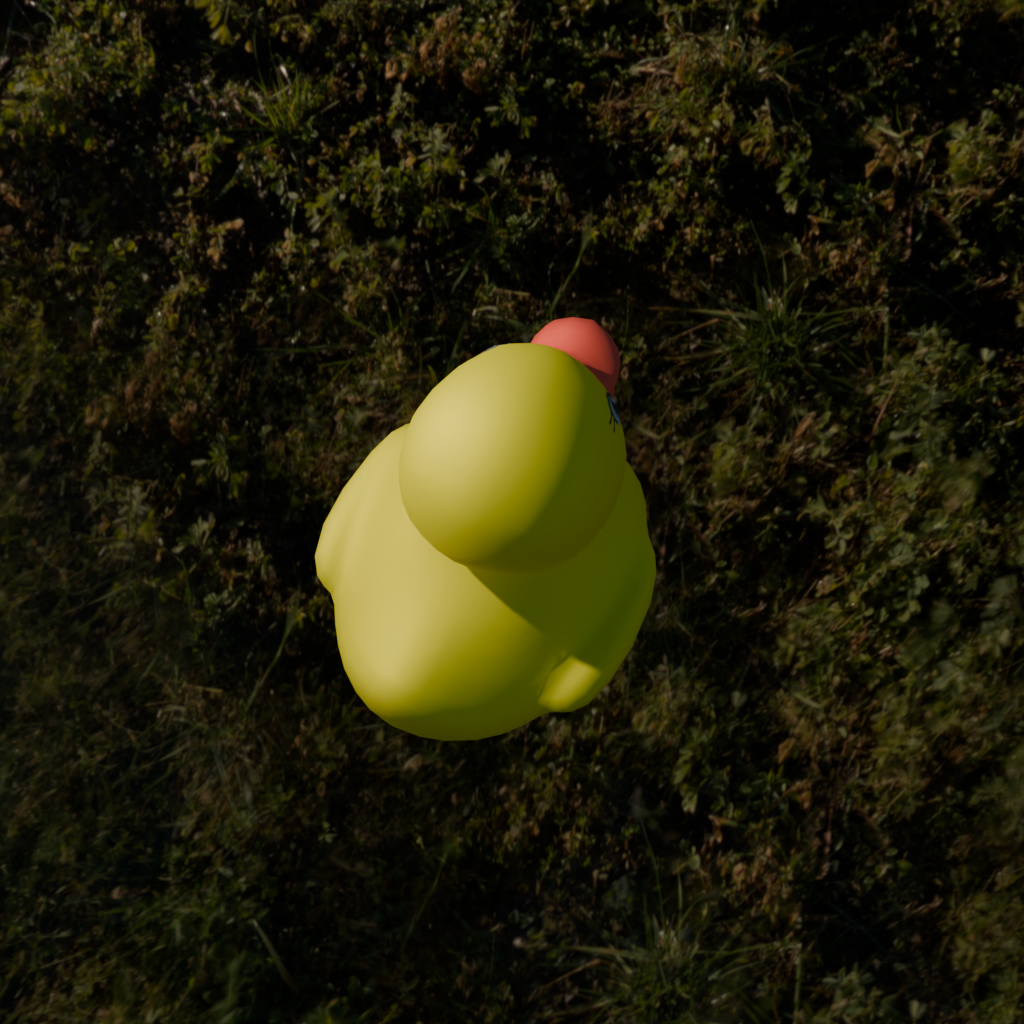
an image of a yellow rubber duck seen from <back_right_top> in a green field illuminated by the sun with a clear sky.